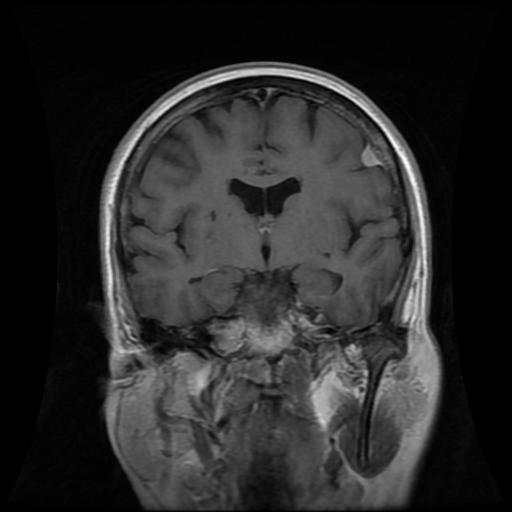
Label: meningioma